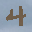
Label: 4